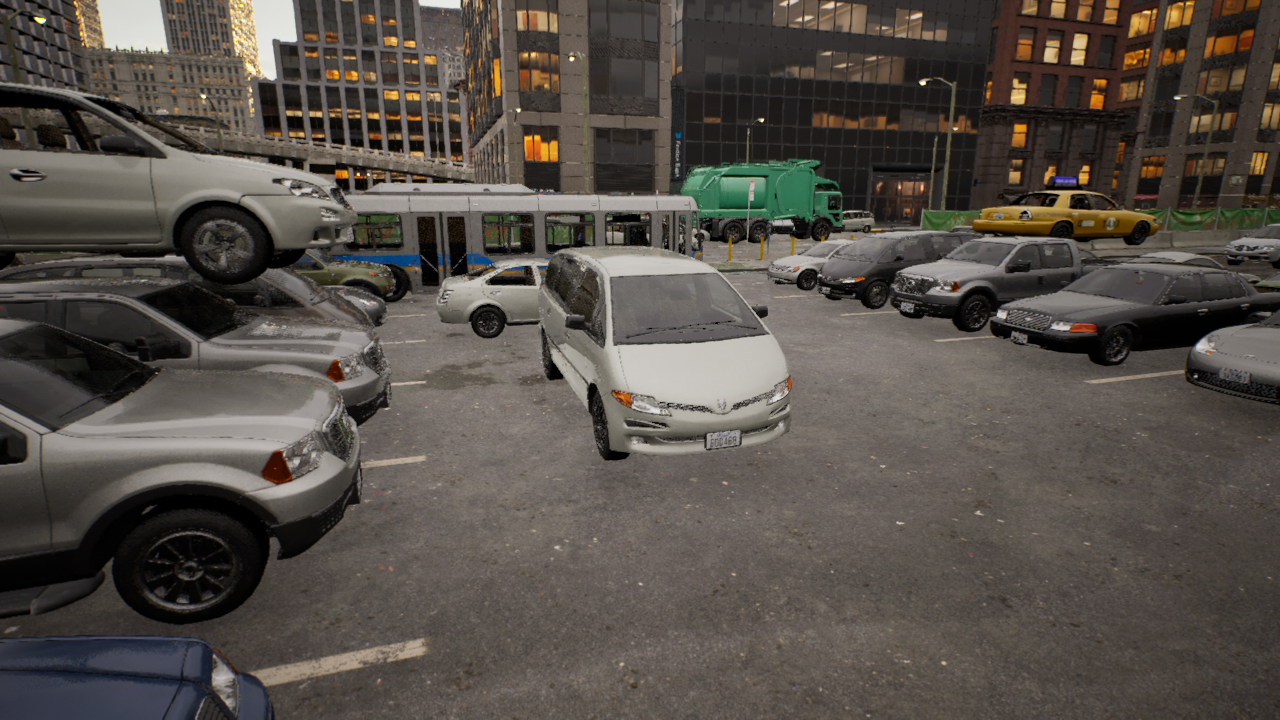
Venue: arterial
Lighting: golden hour
Vehicle rig: minivan